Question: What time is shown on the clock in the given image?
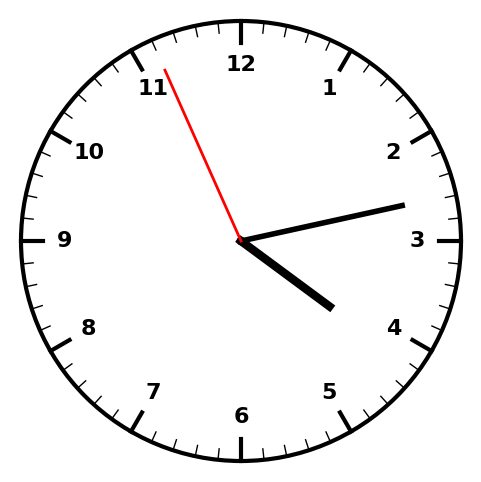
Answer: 04:12:56